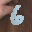
Label: 6